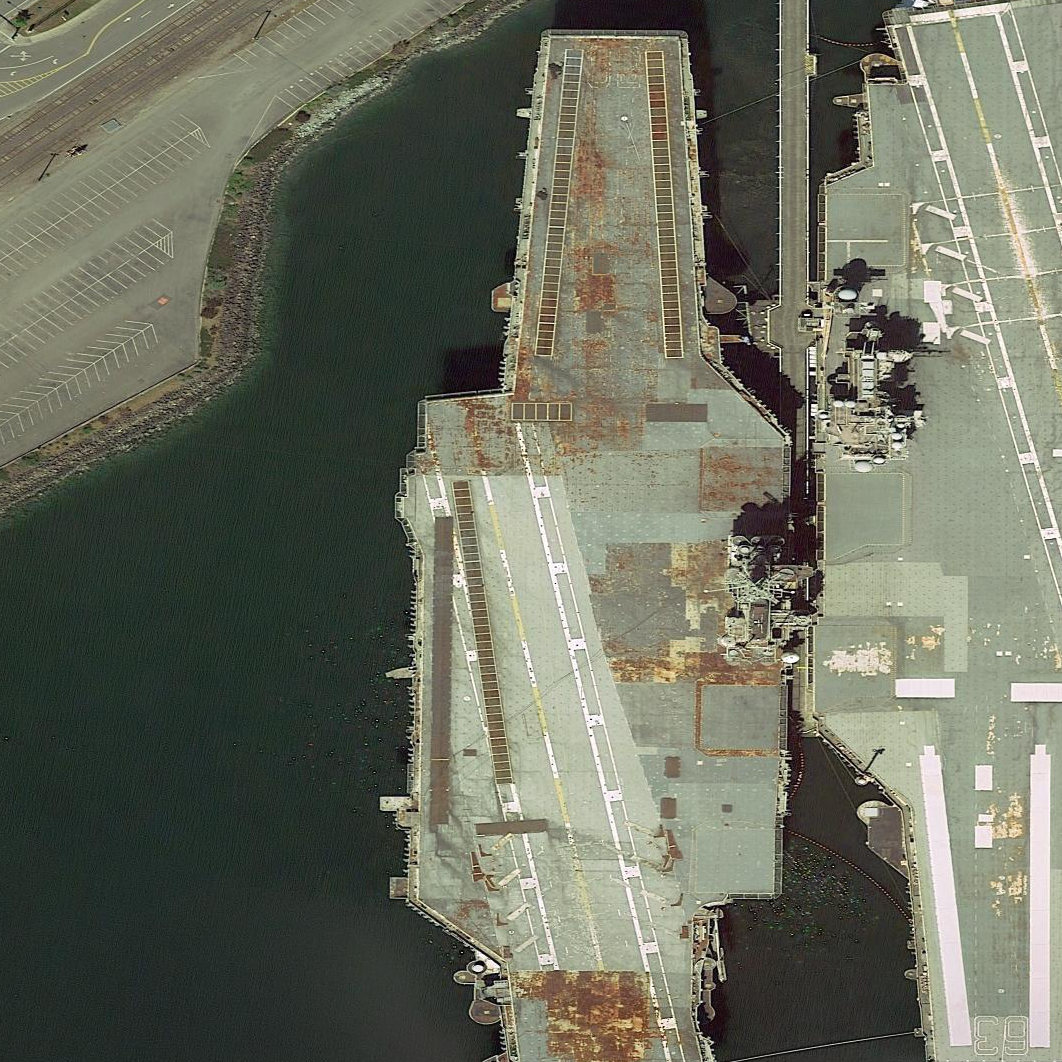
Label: aircraft_carrier